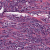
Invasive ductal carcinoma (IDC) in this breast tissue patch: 1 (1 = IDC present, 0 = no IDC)